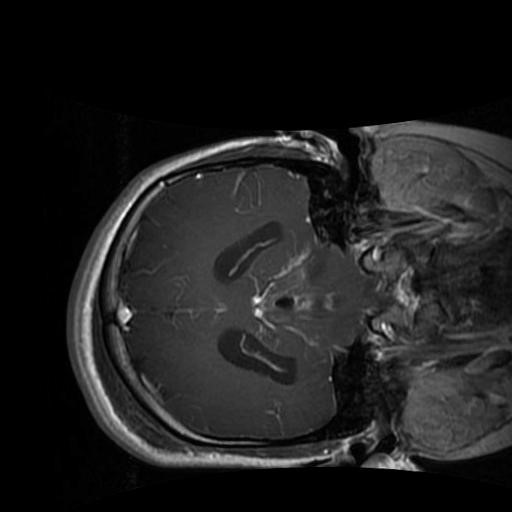
Label: brain_glioma